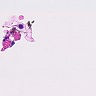
Metastatic tissue present: no